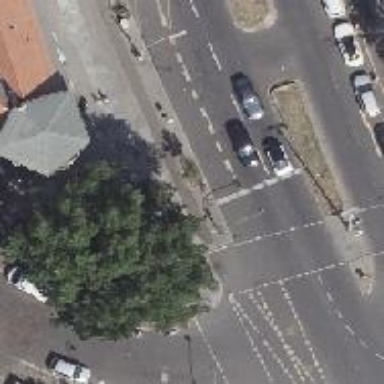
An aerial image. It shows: Cycleway lane with asphalt surface. There is kerb and row of trees separating the cycleway on the right.